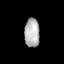
Tissue: lung
Cell type: Myeloid cells
Senescence score: 0.6071
Nuclear area (px): 429
Mean DAPI intensity: 177.925